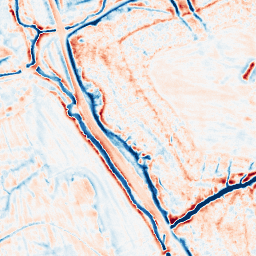
Category: edge_preserving
Decomposition family: bilateral
Decomposition parameters: d: 15
sigma_color: 25
sigma_space: 50
Upsampling method: sinc_blackman
Upsampling parameters: scale: 2
kernel_size: 8
Upsampling scale: 2